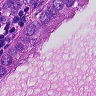
Metastatic tissue present: yes